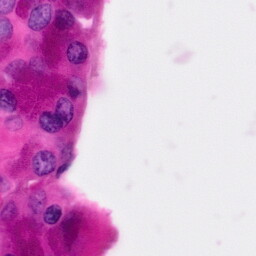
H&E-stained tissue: Pancreatic